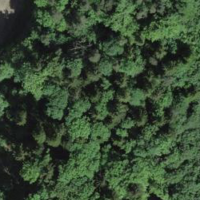
EUNIS habitat code: 44
Species observed at this site:
Prunus padus